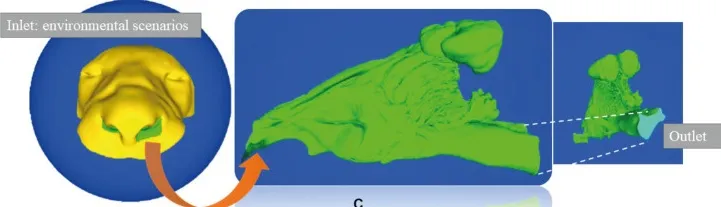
Virtual surgical process in Panthera leo specimens. (A) Import of tomographic data and generation of computational domains from the produced meshes. Input (in blue) in a spherical shape represents the external boundary conditions for simulating environmental scenarios. Surface domain 1 (in yellow) represents the external topology of the model where the air will interact when entering through the nostrils. Domain 2 (study of the nasopharyngeal tract; in green) represents where the airflow will be simulated. Domain 3 (output; in light blue) represents the system's simulated outflow. At this point, the computational fluid dynamics (CFD) analysis was conducted.
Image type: radiology (ct)